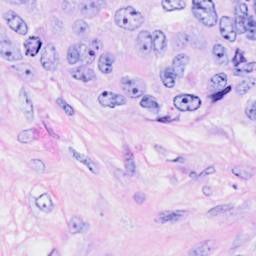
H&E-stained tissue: Breast